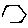
Label: hexagon